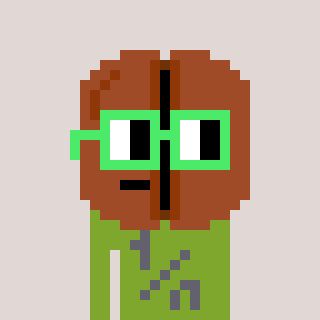
a pixel art character with square light green glasses, a coffeebean-shaped head and a slimegreen-colored body on a warm background